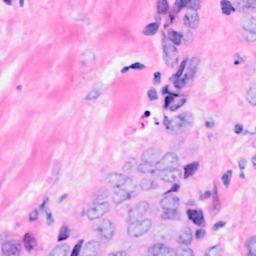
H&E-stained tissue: Breast